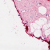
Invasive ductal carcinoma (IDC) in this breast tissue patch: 0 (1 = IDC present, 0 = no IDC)